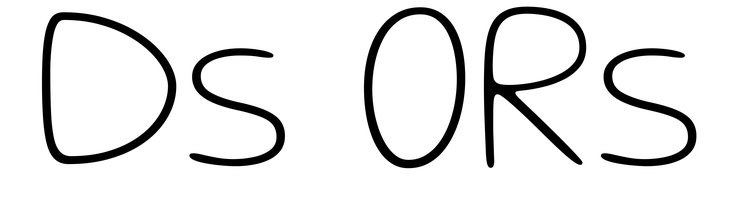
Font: Gluten_Thin